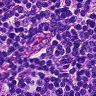
Metastatic tissue present: no